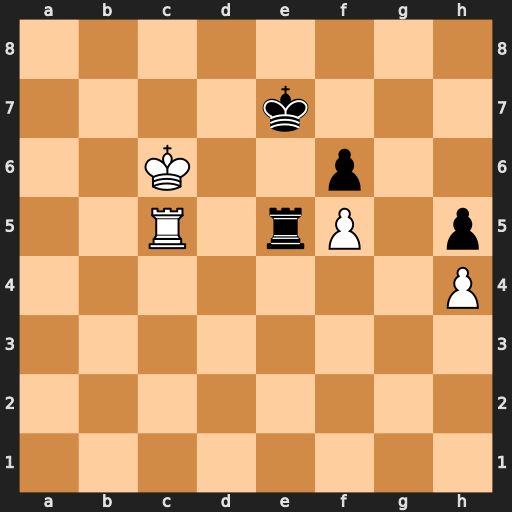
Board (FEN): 8/4k3/2K2p2/2R1rP1p/7P/8/8/8
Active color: w
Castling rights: -
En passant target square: -
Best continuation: Rxe5+ fxe5 Kd5